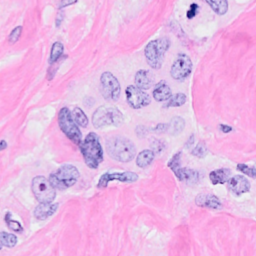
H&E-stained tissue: Breast